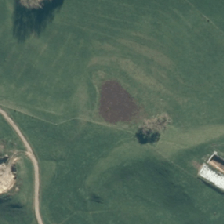
Land cover: lake_pond